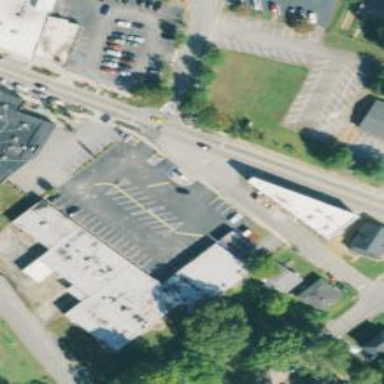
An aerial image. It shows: Retail building.